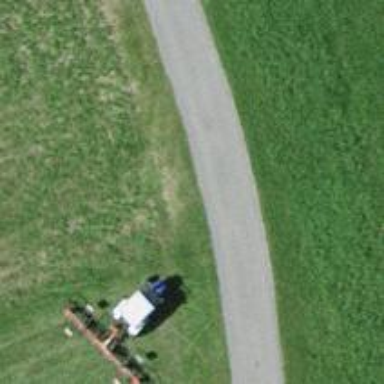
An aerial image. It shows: Service road with unpaved surface.